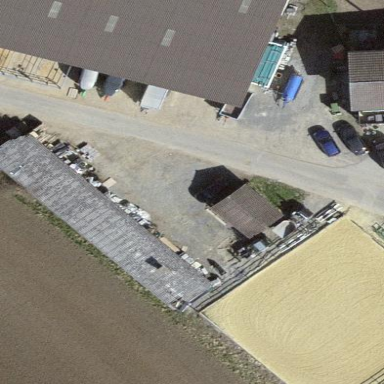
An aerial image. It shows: Farmyard area.